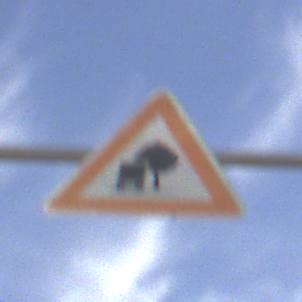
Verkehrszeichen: UnzureichendesLichtraumprofil
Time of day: MorningAfternoon
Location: Outdoor (Suburban)
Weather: PartlyCloudy
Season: NotSpecified
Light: Natural